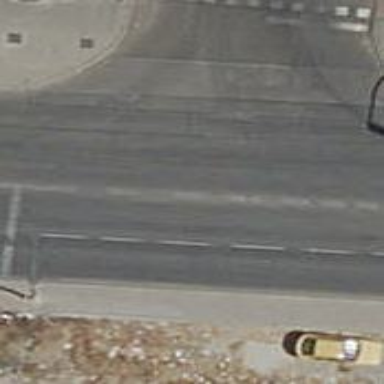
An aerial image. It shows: Road with traffic signals.